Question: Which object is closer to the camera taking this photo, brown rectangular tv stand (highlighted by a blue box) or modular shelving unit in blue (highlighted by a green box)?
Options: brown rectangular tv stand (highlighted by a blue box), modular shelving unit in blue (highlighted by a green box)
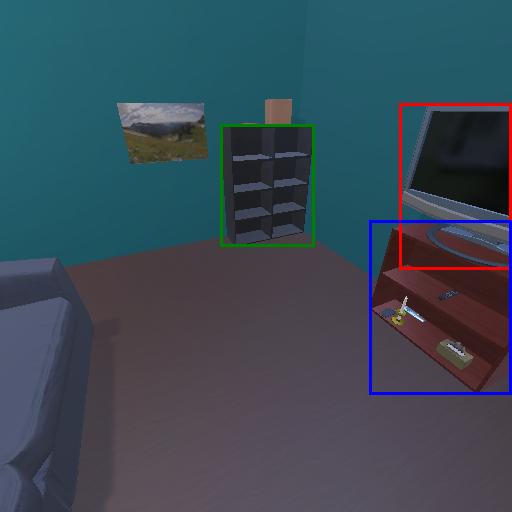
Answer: brown rectangular tv stand (highlighted by a blue box)